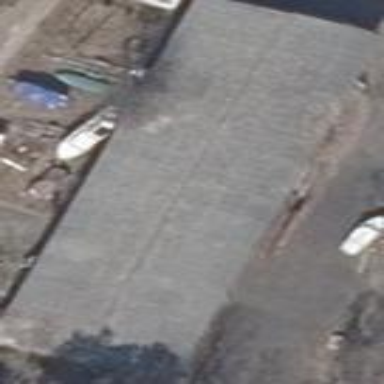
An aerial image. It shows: Industrial building with gabled roof.